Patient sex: M
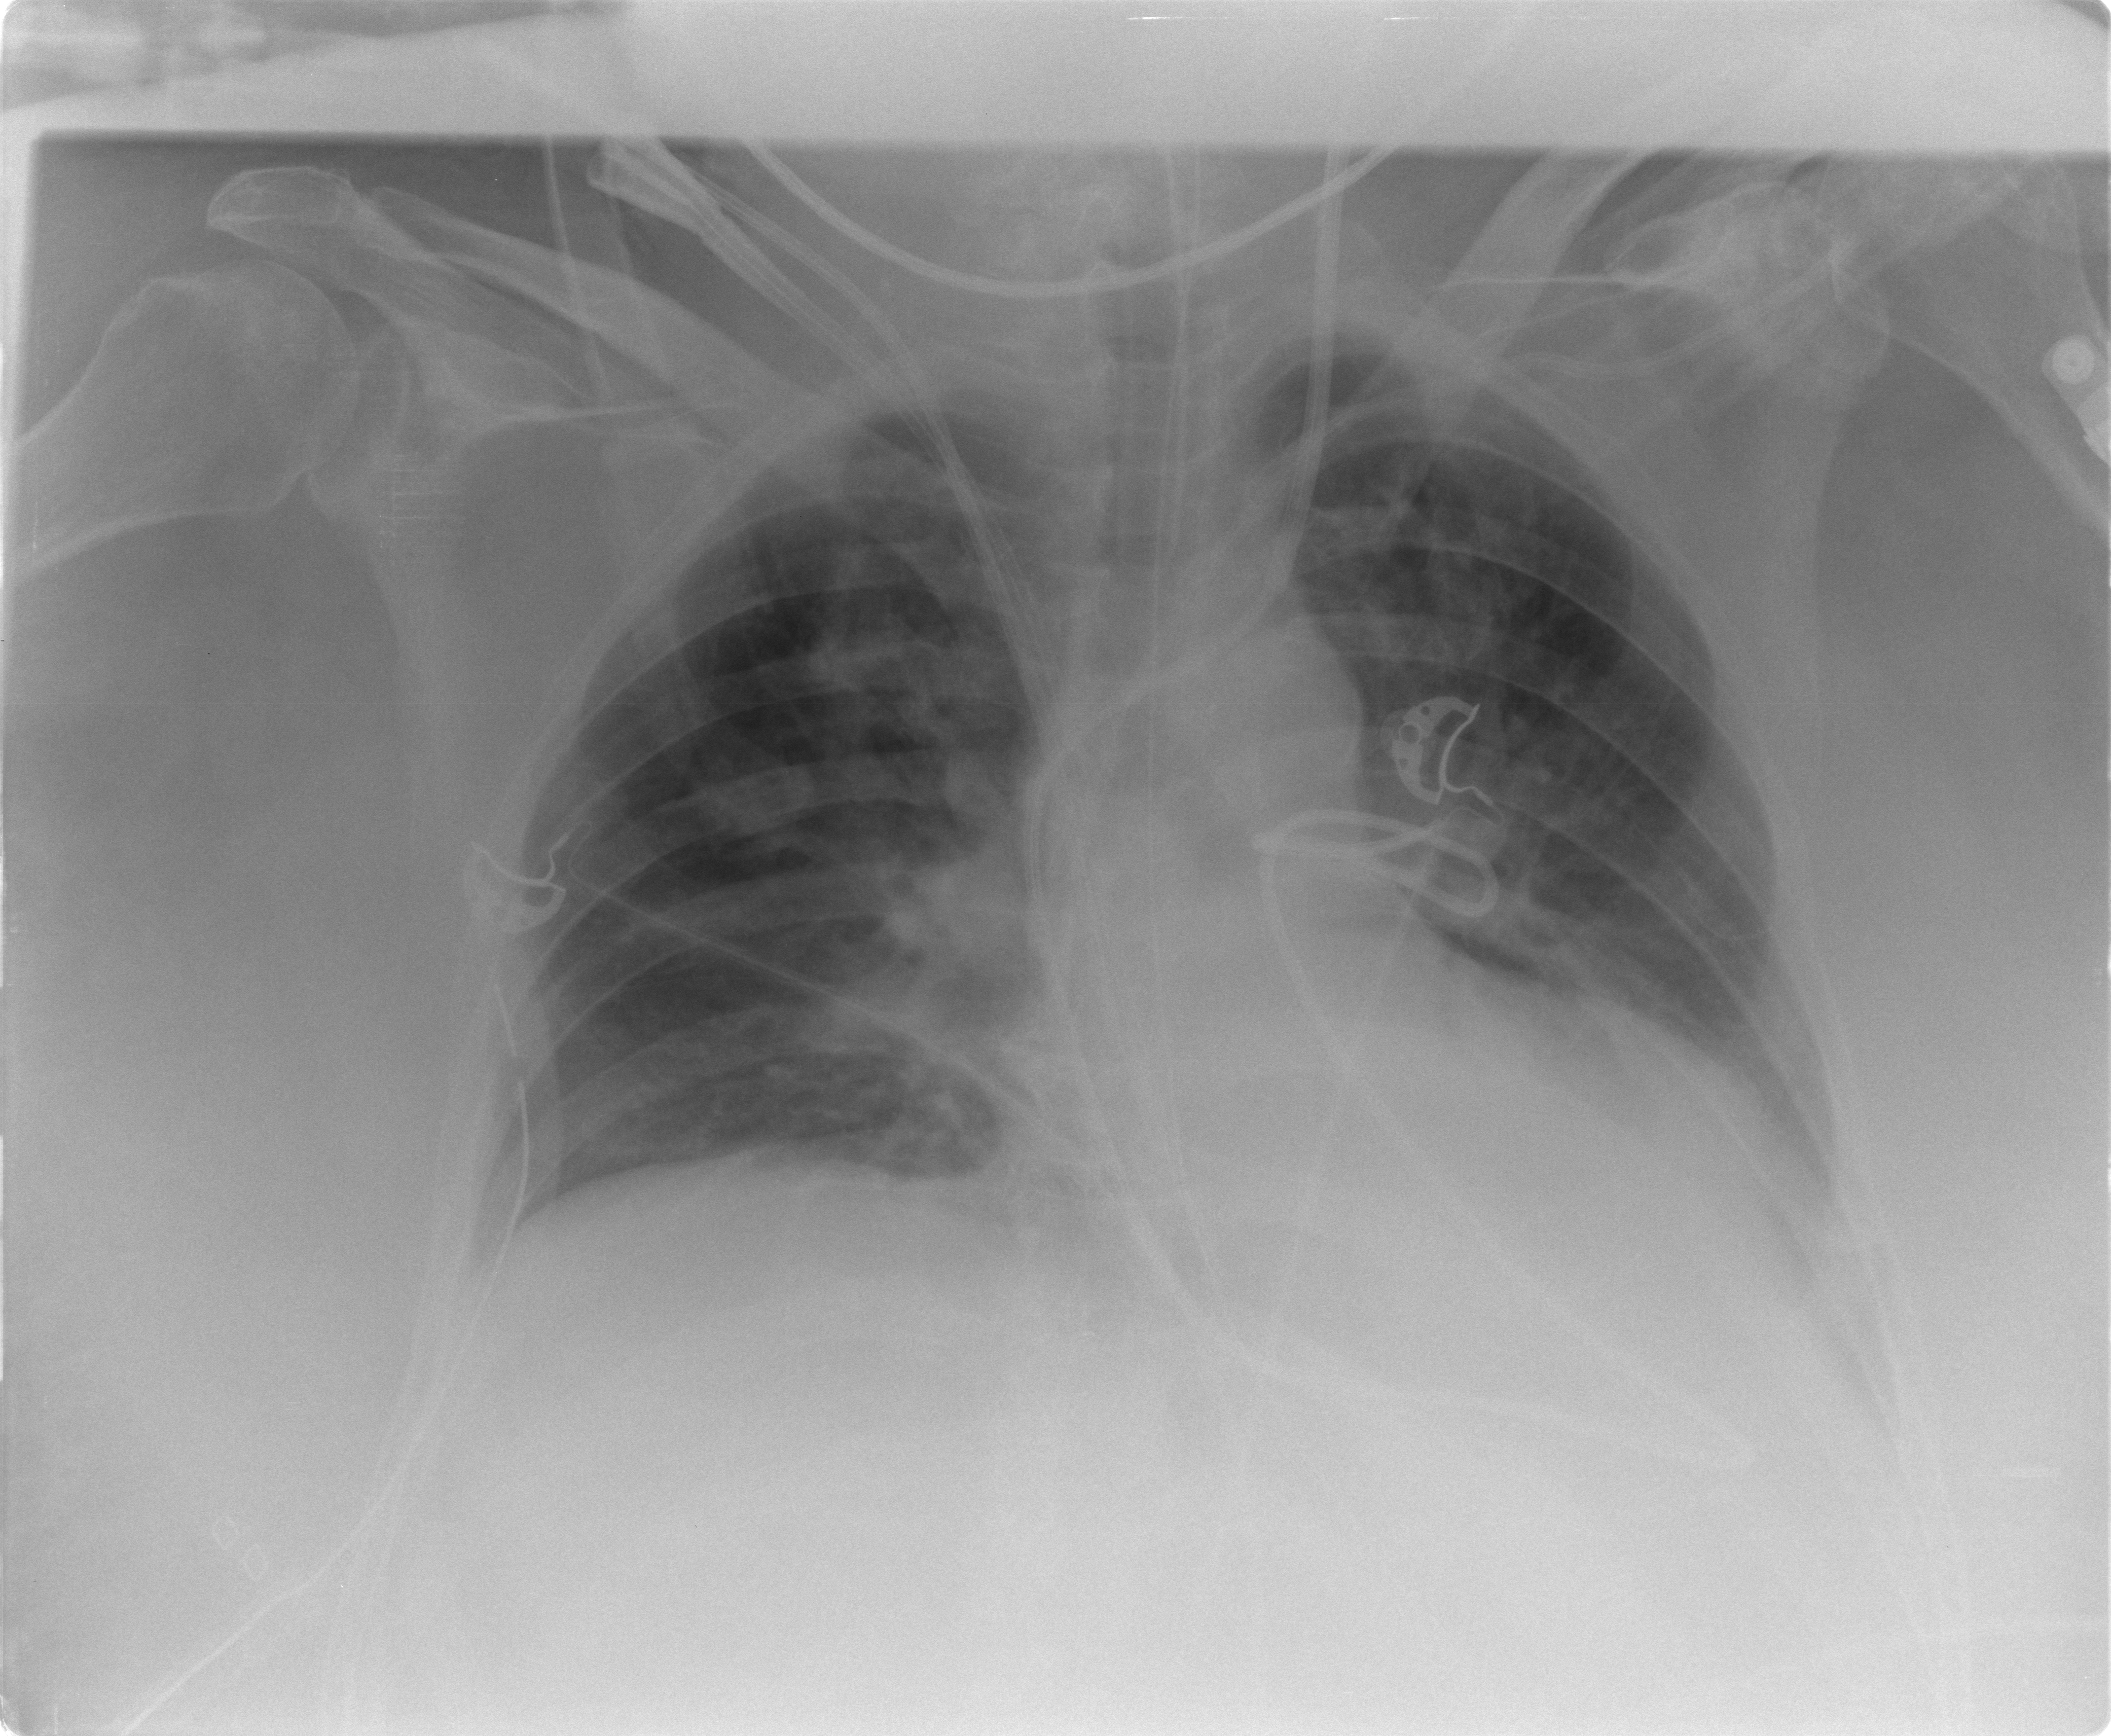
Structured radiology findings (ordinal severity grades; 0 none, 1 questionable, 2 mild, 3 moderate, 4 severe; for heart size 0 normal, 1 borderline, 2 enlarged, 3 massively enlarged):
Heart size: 0
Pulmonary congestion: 2
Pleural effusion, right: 0
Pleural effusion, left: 2
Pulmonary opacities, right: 0
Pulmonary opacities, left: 0
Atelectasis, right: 2
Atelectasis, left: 2